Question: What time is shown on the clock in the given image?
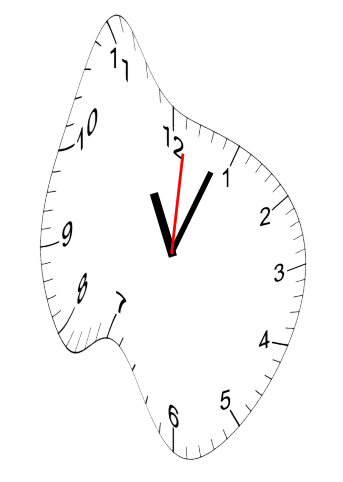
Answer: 11:04:01